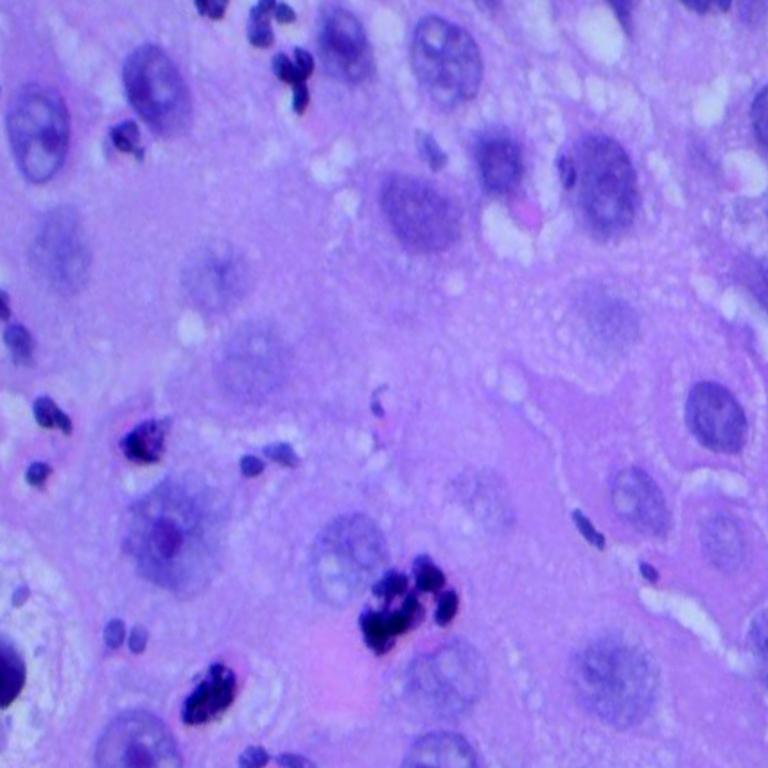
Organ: lung
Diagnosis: squamous carcinomas